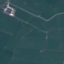
Label: Pasture